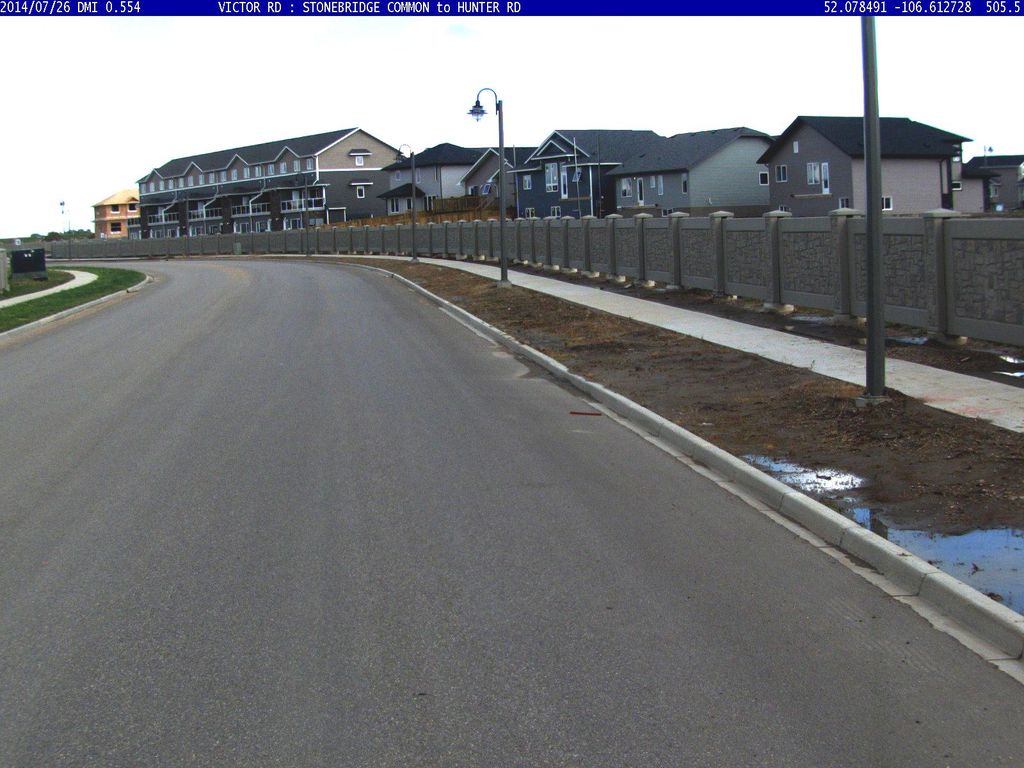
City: saskatoon